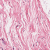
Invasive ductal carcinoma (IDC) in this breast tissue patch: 0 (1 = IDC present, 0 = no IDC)